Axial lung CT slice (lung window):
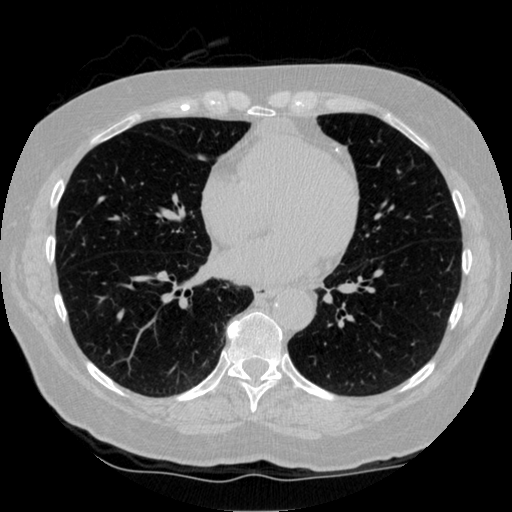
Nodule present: yes
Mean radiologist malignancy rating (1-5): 3